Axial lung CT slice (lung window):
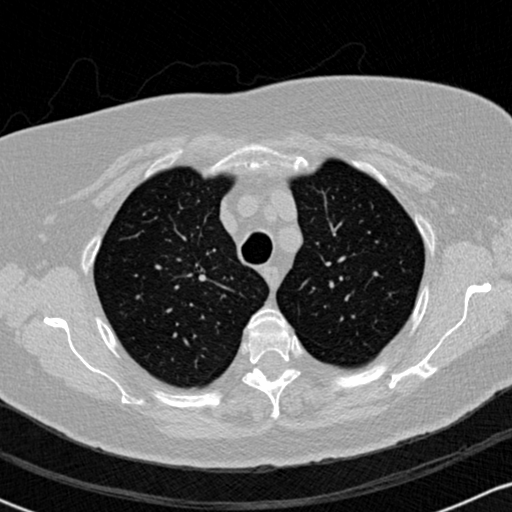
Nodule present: no